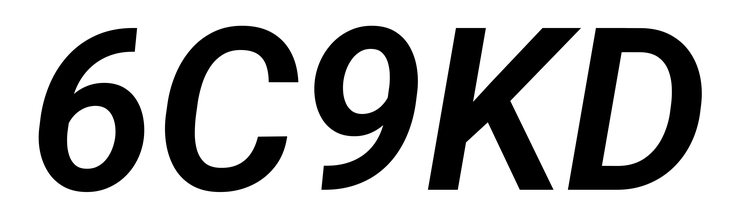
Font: Roboto-Italic_SemiBold_Italic